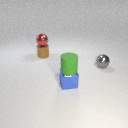
small red metal sphere behind small green rubber cylinder